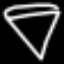
Label: diamond